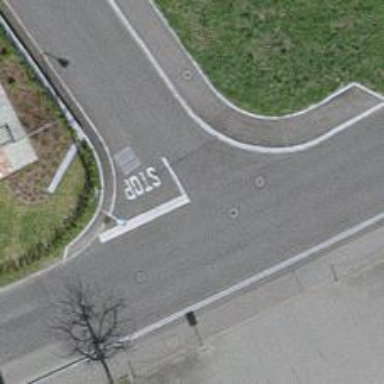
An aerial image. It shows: Stop road.